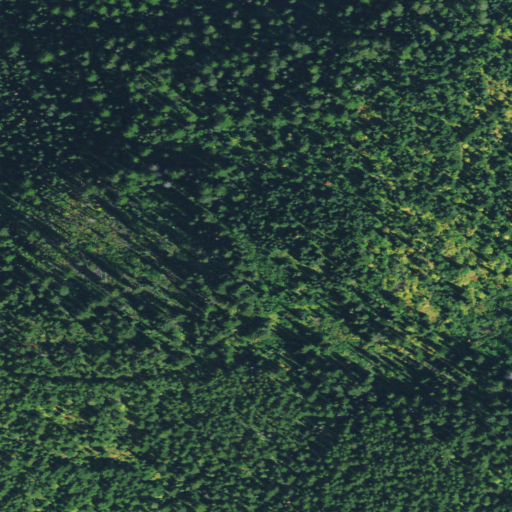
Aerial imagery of mountain in Montana named Emery Hill containing only evergreen forest